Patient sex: M
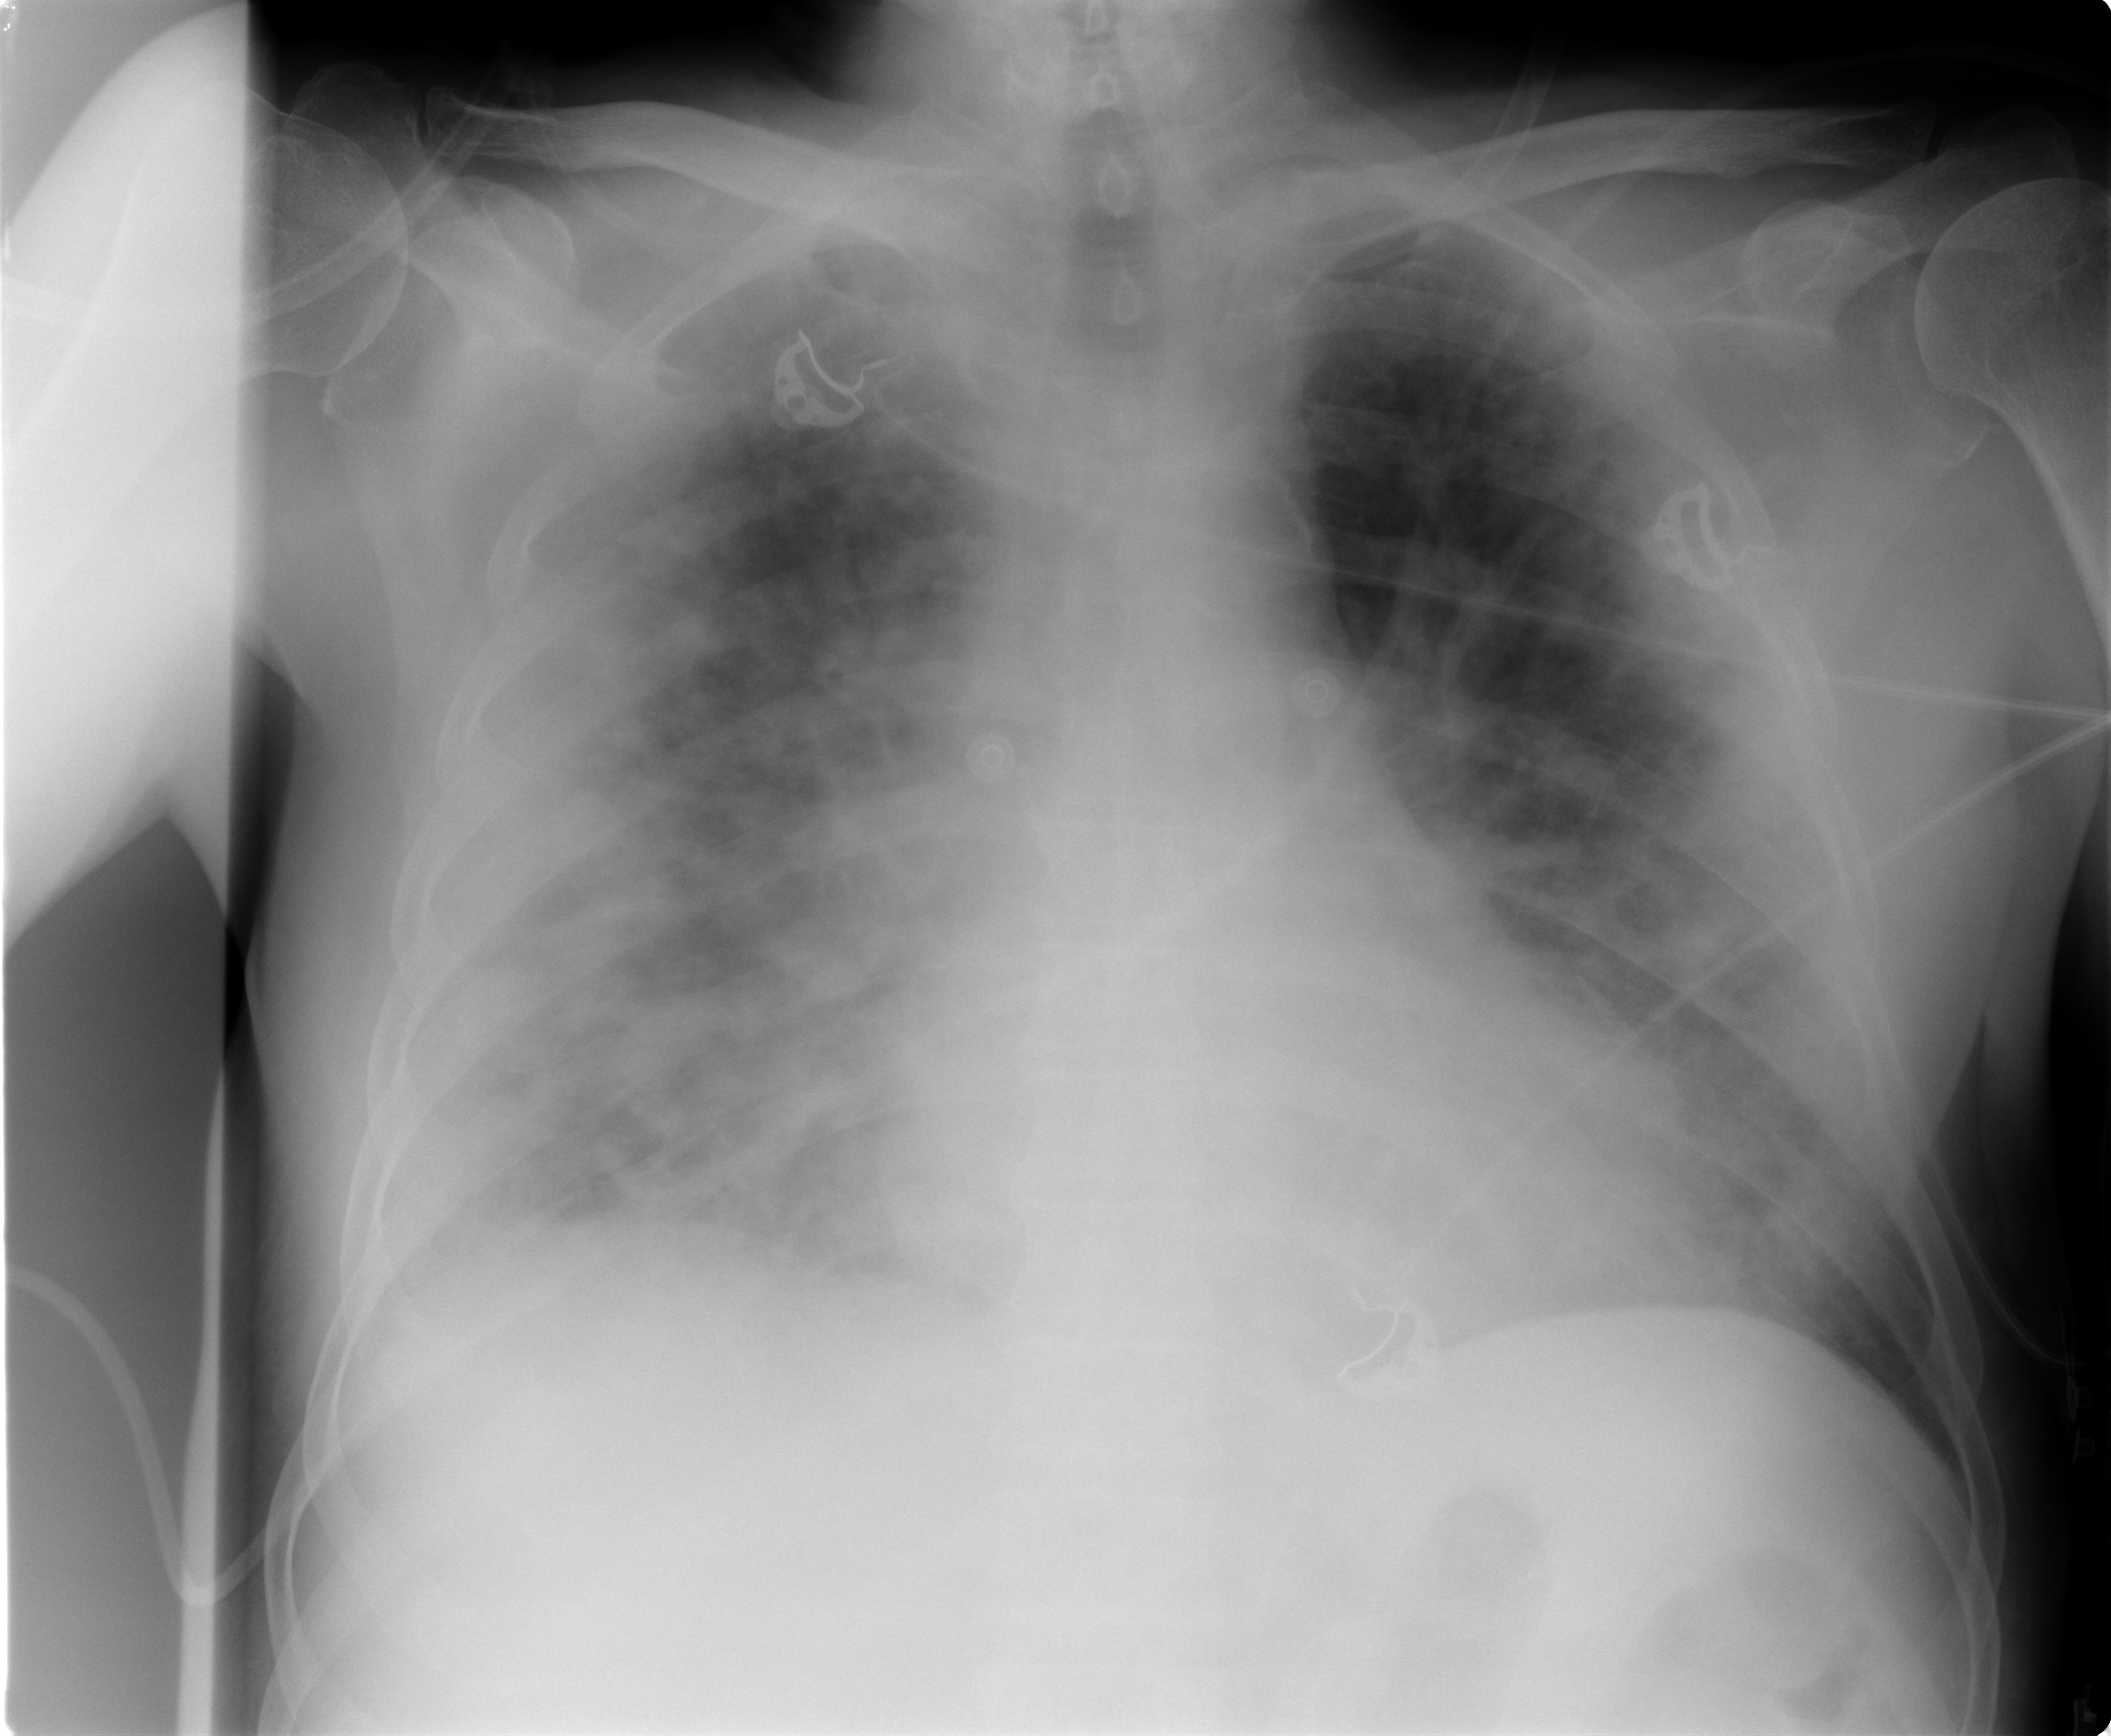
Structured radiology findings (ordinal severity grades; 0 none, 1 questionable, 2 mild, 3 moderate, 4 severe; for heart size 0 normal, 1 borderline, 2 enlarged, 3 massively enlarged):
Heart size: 0
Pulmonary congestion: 0
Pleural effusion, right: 0
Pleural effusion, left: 0
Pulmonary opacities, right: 3
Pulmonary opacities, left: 3
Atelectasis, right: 2
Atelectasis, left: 2